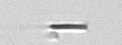
Label: fiber